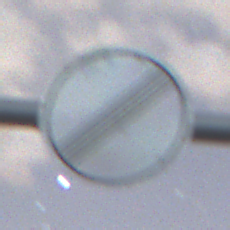
Verkehrszeichen: EndeSaemtlicherBegrenzungen
Umgebung: Outdoor, Nature
Tageszeit: Night
Wetter: Overcast
Licht: Artificial
Jahreszeit: NotSpecified
Kontrast: LowContrast